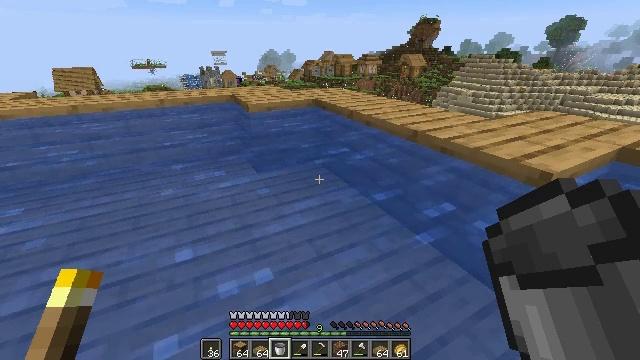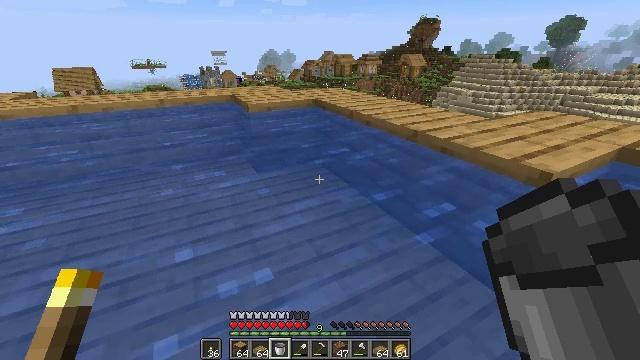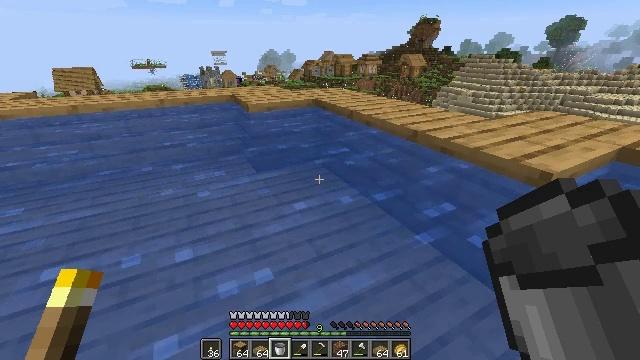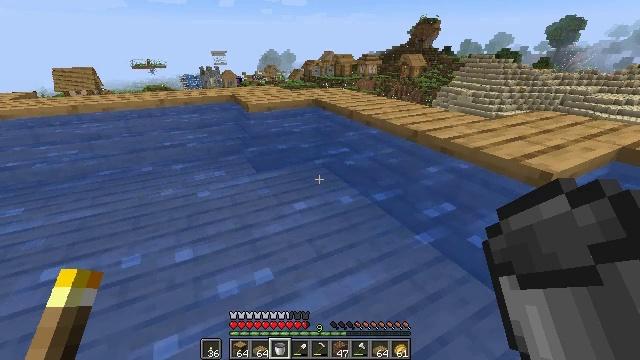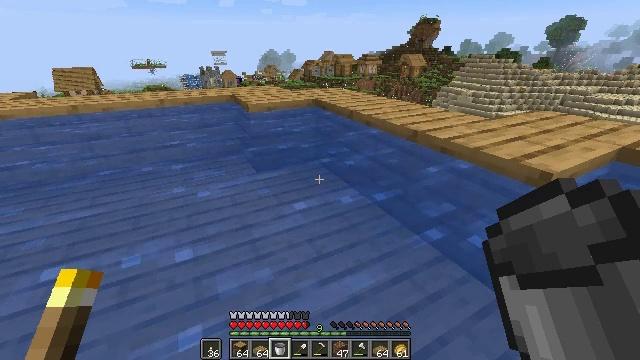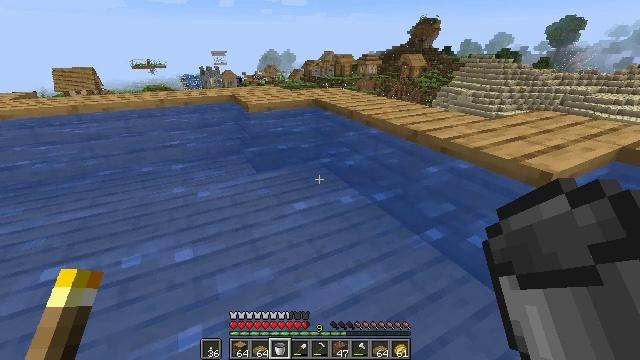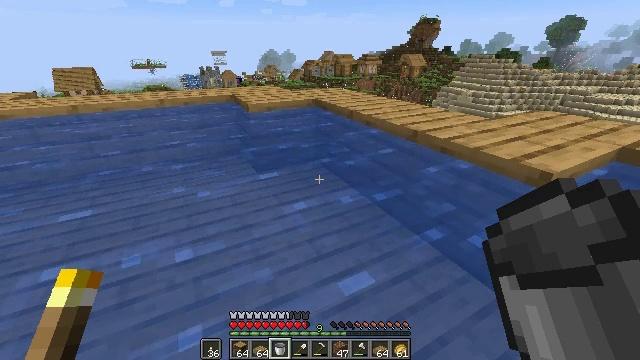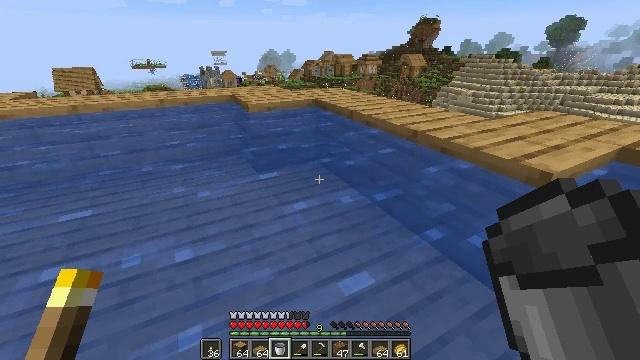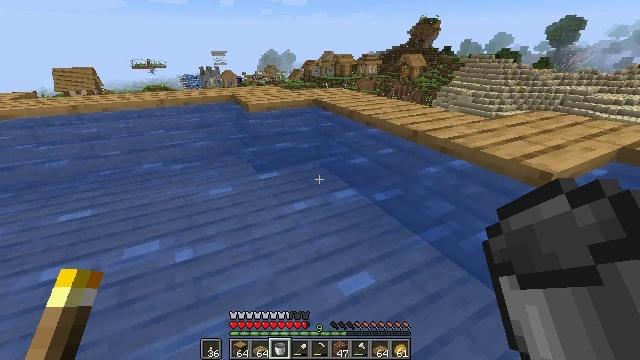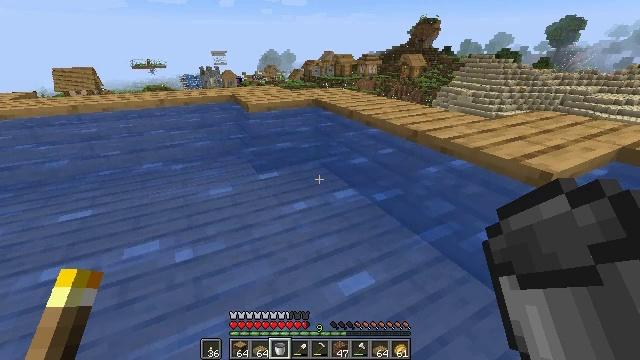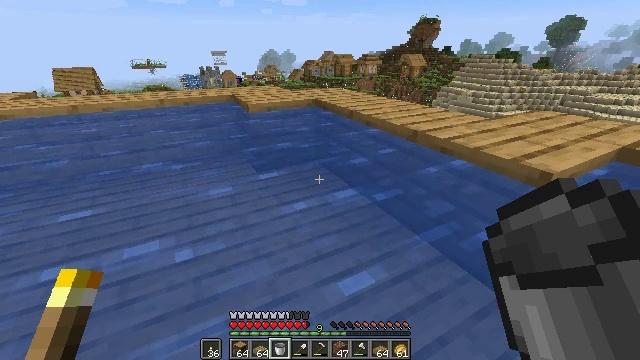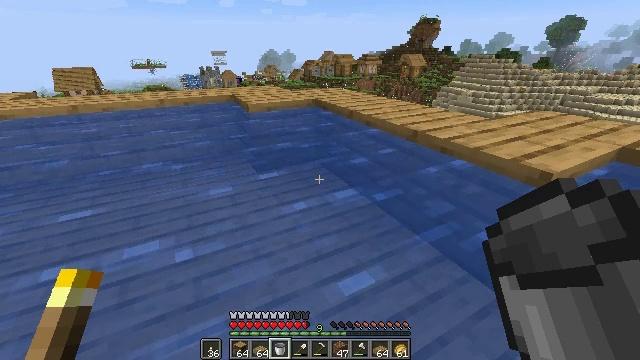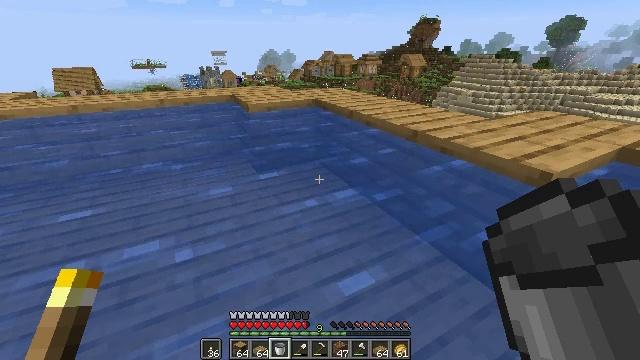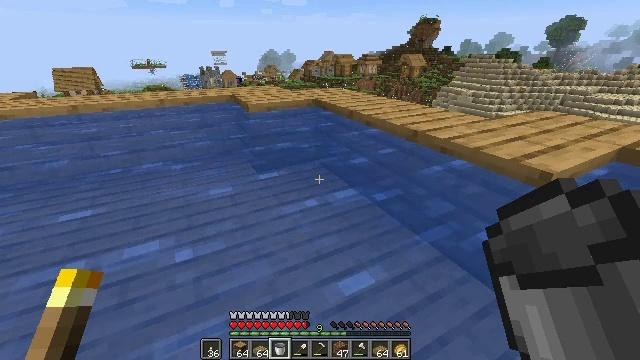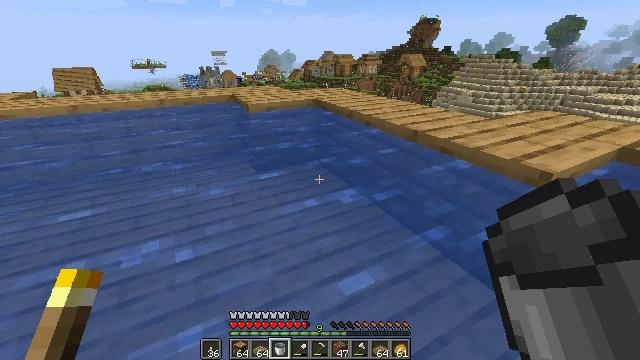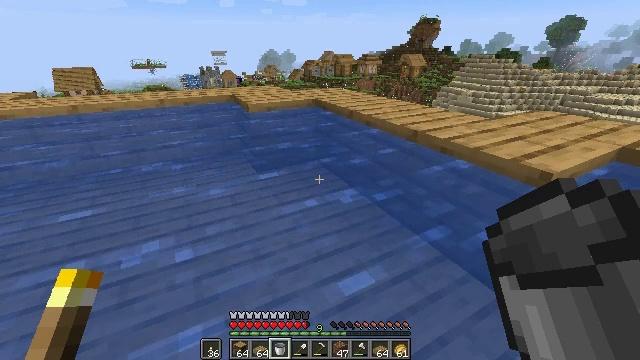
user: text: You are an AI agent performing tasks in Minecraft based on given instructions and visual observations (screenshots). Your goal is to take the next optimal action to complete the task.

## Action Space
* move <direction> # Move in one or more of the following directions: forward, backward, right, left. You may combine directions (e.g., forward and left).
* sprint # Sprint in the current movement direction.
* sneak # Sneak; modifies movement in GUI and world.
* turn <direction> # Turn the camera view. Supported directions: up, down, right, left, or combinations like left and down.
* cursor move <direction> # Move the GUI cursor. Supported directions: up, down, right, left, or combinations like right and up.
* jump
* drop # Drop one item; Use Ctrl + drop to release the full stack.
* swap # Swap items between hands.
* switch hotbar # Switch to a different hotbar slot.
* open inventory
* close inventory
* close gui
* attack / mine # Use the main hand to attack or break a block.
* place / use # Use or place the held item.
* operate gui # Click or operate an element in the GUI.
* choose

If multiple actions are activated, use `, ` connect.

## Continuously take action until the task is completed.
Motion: motion action
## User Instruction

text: Attack the oak slab to collect it.
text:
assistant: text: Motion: no_op
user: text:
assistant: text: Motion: no_op
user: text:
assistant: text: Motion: no_op
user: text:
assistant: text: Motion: no_op
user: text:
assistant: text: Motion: no_op
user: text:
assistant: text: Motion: no_op
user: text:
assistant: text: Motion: no_op
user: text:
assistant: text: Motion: no_op
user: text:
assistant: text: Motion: no_op
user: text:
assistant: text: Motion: no_op
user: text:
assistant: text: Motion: no_op
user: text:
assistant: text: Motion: no_op
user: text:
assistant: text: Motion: no_op
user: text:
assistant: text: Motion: no_op
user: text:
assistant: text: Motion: no_op
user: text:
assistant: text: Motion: no_op
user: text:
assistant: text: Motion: no_op
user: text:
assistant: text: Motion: no_op
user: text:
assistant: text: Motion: no_op
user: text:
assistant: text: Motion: no_op
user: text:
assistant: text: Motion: no_op
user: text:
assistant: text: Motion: no_op
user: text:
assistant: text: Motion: no_op
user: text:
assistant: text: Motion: no_op
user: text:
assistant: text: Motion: no_op
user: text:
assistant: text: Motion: no_op
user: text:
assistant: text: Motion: no_op
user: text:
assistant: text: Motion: no_op
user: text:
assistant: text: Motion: no_op
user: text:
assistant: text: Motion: no_op